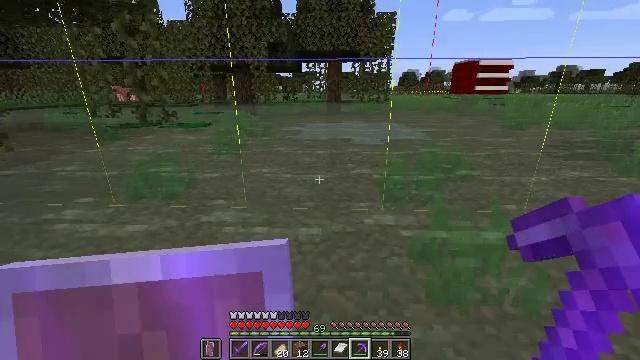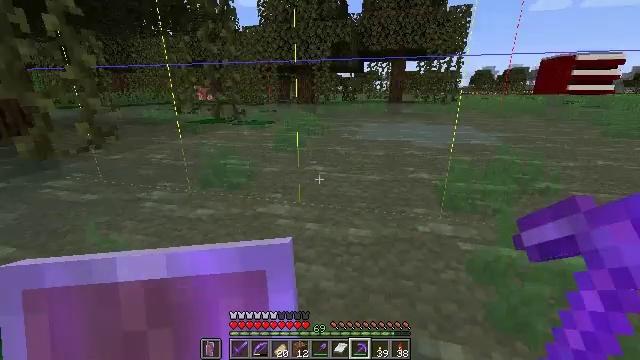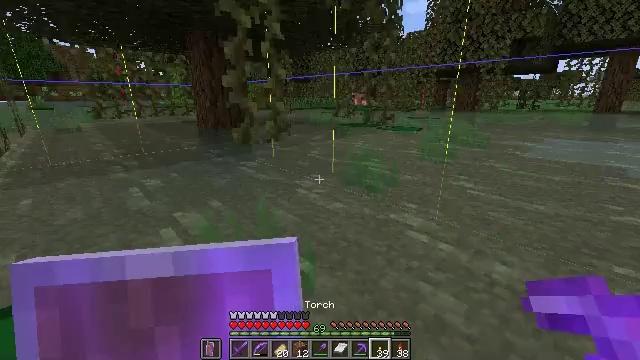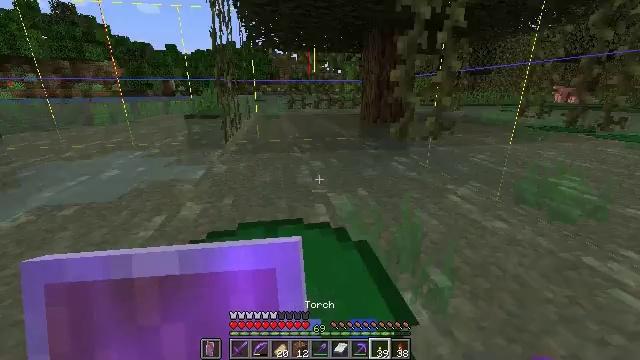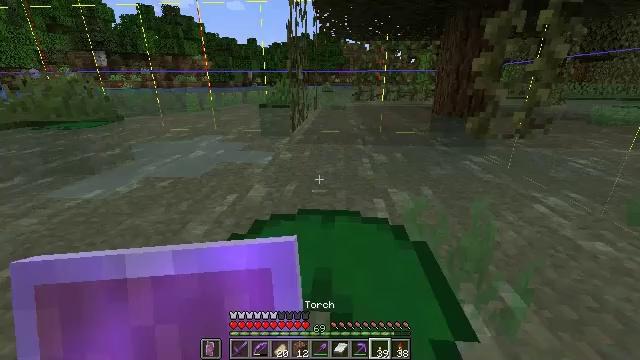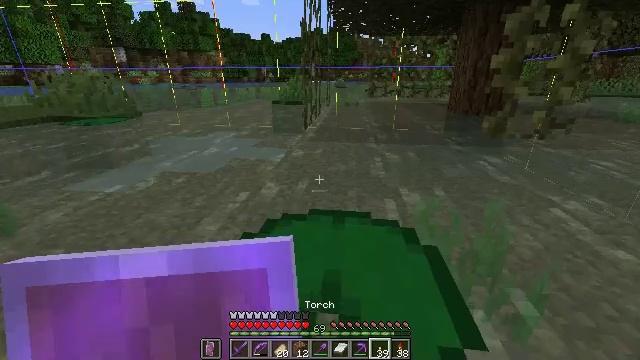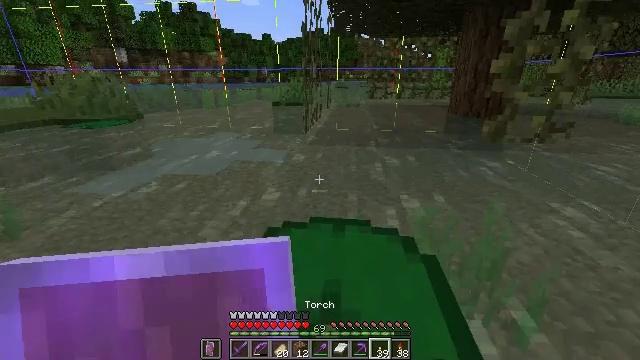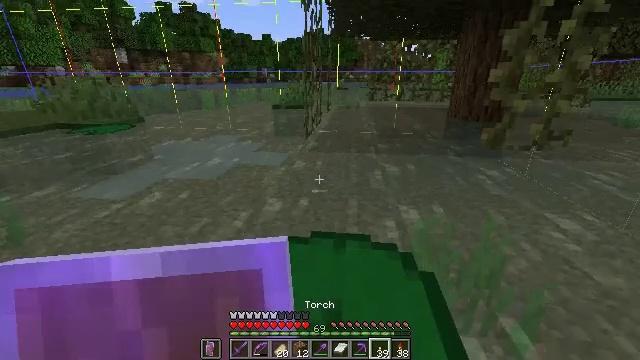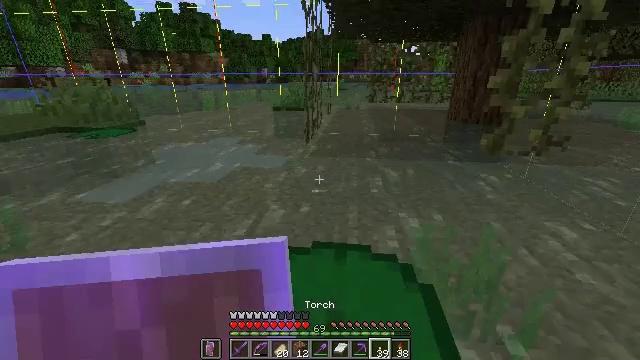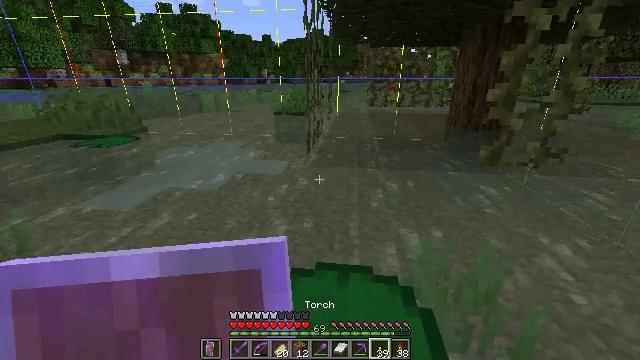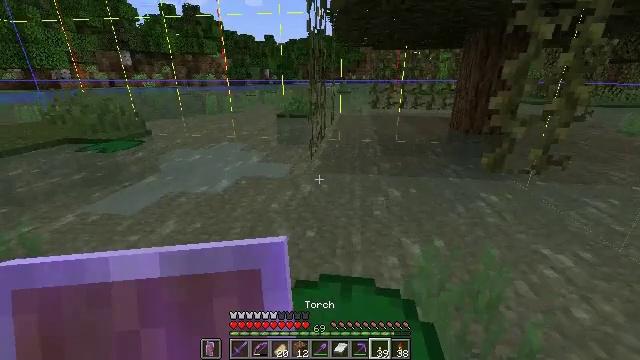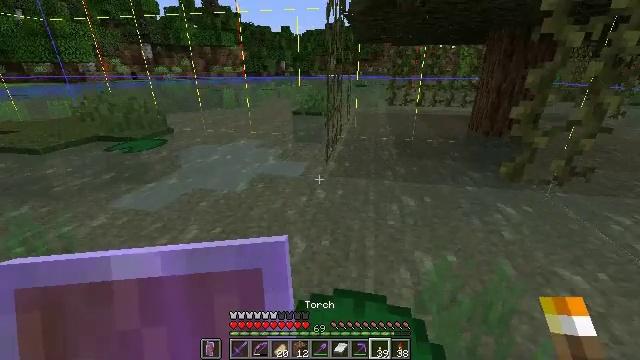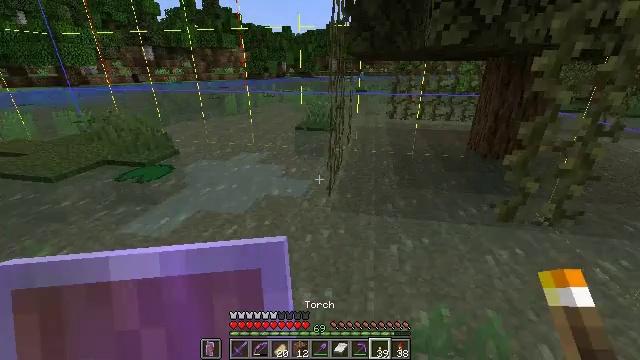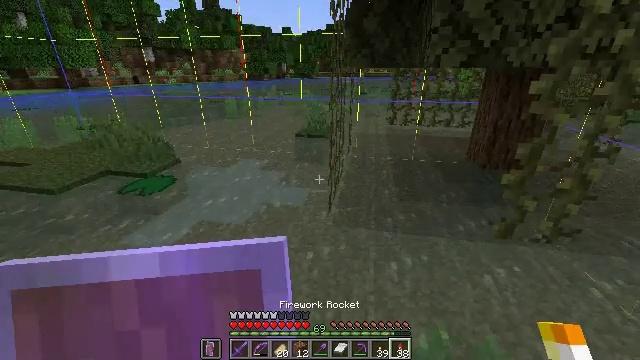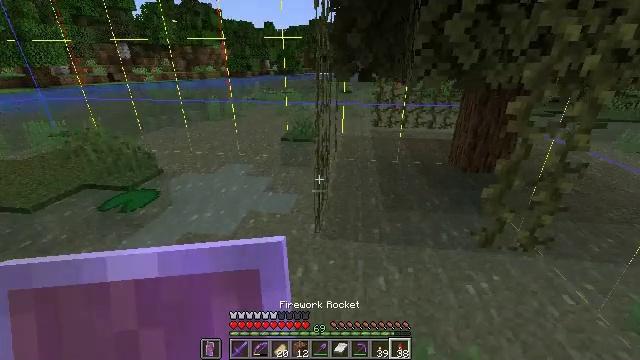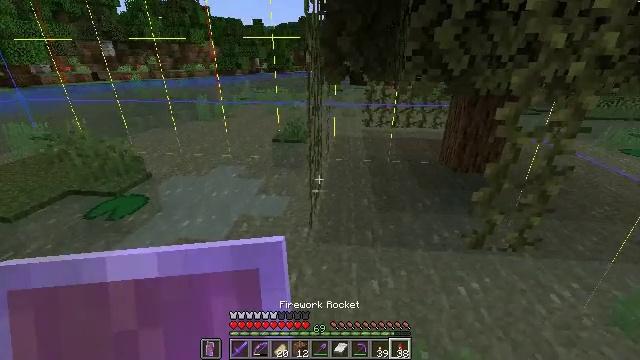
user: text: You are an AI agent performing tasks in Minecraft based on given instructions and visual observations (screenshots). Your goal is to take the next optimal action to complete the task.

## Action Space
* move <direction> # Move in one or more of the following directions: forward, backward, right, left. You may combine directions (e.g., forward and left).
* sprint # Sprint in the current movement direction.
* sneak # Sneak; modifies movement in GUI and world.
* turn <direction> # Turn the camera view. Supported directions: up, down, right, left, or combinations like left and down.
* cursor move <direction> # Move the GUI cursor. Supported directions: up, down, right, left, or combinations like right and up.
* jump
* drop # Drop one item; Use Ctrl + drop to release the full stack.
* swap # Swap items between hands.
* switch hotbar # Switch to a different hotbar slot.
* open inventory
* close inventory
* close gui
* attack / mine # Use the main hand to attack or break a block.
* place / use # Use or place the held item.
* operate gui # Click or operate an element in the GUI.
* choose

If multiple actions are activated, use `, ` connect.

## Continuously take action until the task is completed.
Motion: motion action
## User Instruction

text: craft item air
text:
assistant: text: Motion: turn left
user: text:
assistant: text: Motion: turn left and up
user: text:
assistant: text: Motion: turn left and down
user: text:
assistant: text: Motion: turn left and down
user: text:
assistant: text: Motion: turn left, jump
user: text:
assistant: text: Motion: jump
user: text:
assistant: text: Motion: move forward, jump
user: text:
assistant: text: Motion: move forward, jump
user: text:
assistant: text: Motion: move forward, jump
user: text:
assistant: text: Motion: move forward, jump
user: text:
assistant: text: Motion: move forward, turn left and down, jump
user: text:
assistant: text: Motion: move forward, jump
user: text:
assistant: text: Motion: move forward, jump
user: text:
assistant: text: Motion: move forward, turn right, jump
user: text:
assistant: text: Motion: move forward, turn right, jump
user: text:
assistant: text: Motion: move forward, turn right
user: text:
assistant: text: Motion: move forward, turn right
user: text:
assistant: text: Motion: turn right
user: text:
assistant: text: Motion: turn right
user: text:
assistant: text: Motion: turn right
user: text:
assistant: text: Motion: turn right
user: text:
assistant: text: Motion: turn right and down
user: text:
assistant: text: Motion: turn right and down
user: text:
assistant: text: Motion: turn right
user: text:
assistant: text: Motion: turn right
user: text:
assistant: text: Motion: turn right
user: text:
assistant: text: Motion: turn right
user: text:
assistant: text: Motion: no_op
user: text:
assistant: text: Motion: no_op
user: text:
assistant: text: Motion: no_op